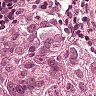
Metastatic tissue present: yes